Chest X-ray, PA view. Patient: 50 years old, sex M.
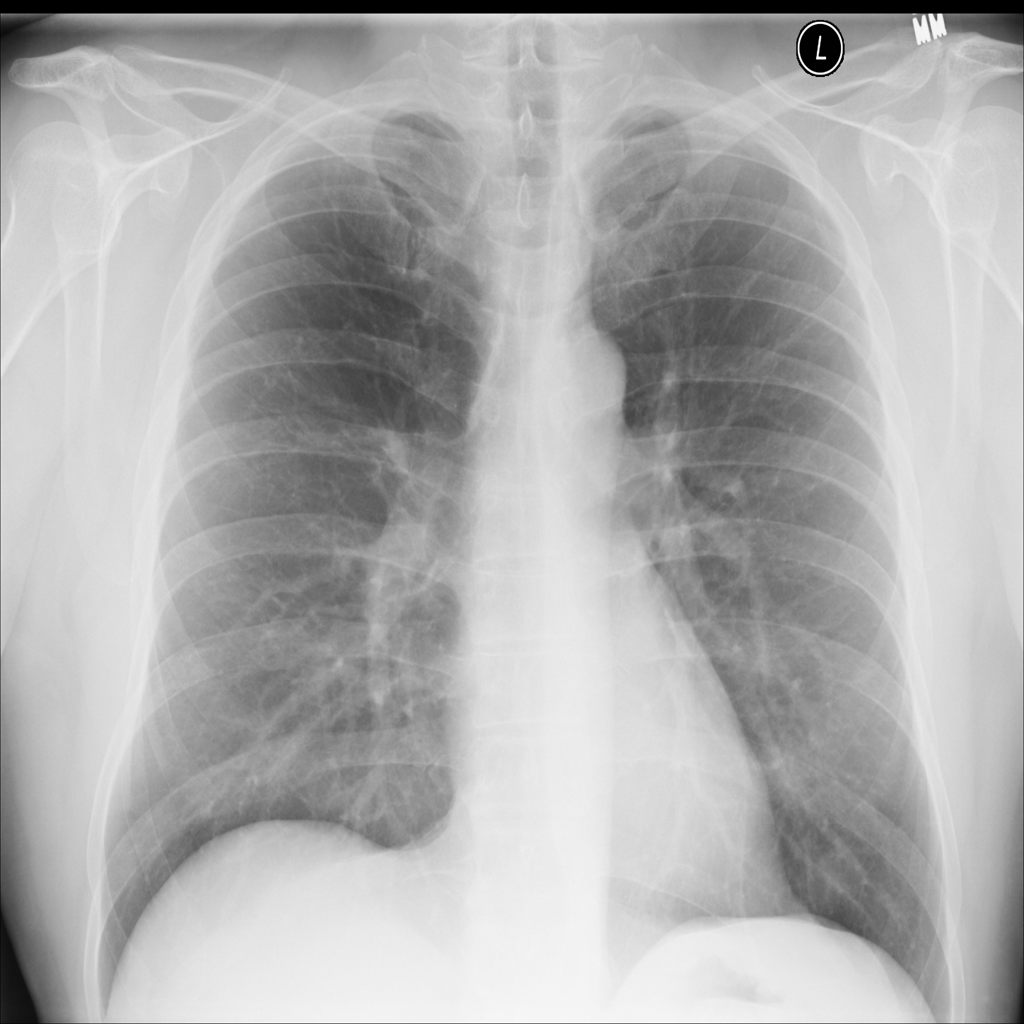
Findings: No Finding